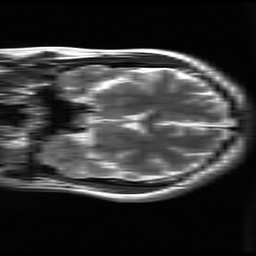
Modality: T2w
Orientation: coronal
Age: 38
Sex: female
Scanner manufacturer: ge
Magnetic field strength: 3 T
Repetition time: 5.192 s
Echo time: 0.1003 s